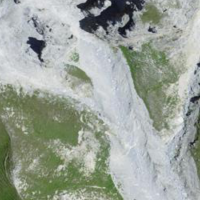
EUNIS habitat code: 31
Species observed at this site:
Arctostaphylos uva-ursi